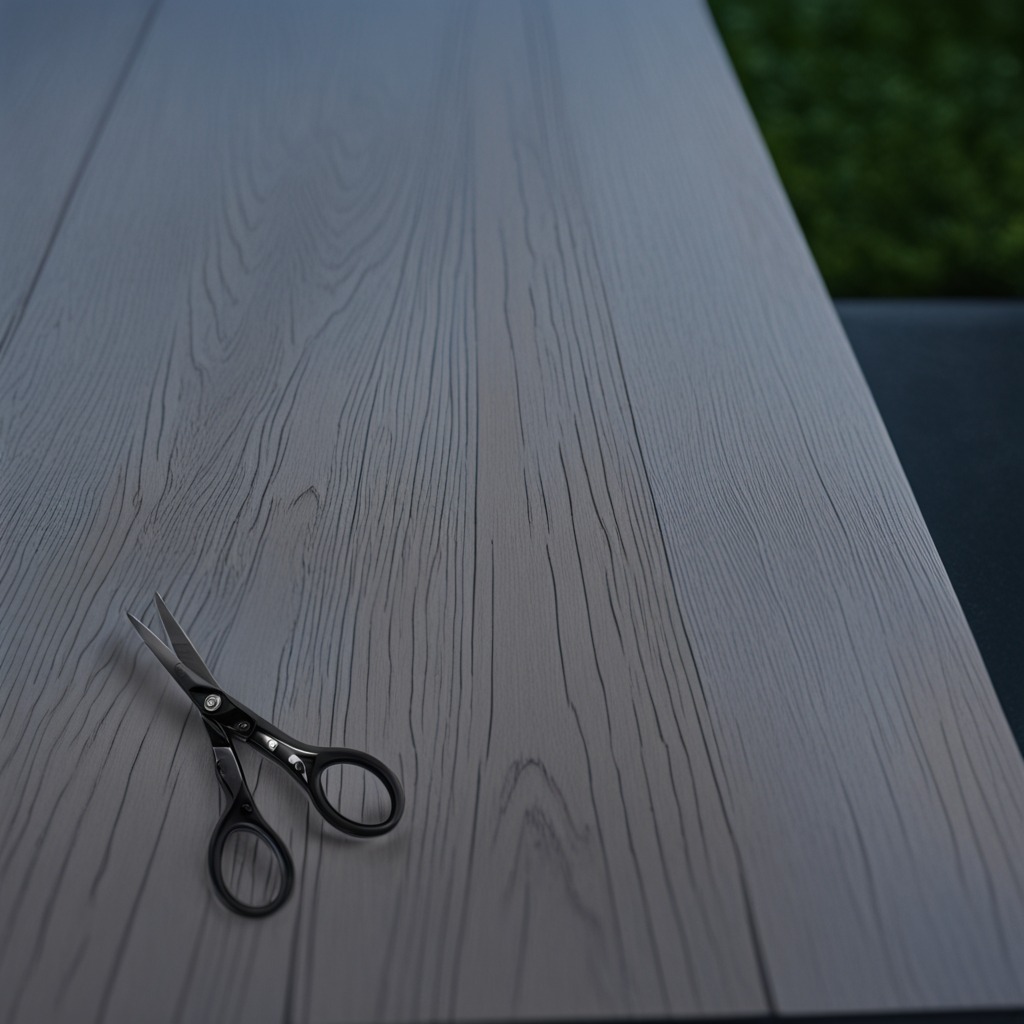
A scissor is lying on the old table.